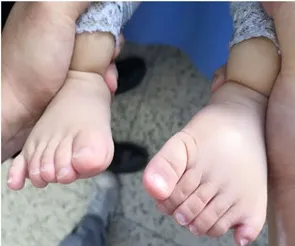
Craniofacial dysmorphism.
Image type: medical_photograph (skin_photograph)